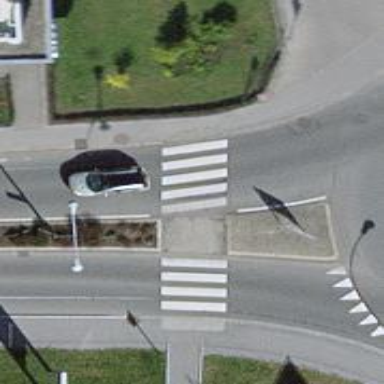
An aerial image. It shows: Uncontrolled zebra crossing with white markings on the road.